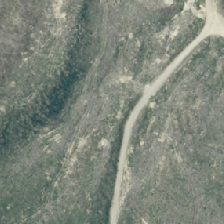
Land cover: low_producing_grassland